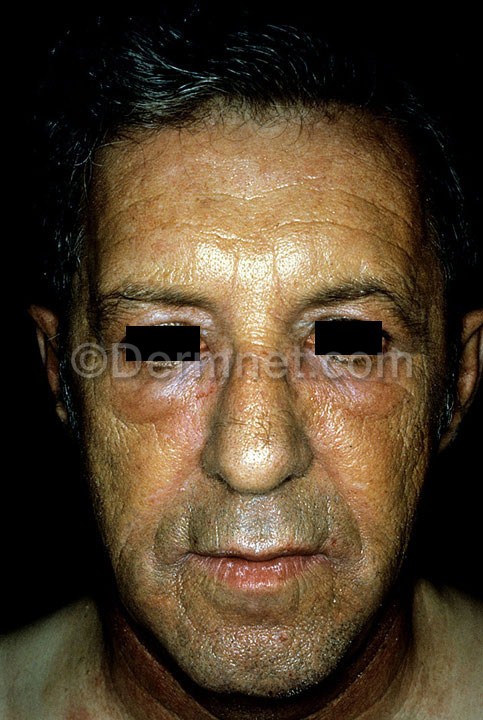
Disease: Light Diseases and Disorders of Pigmentation